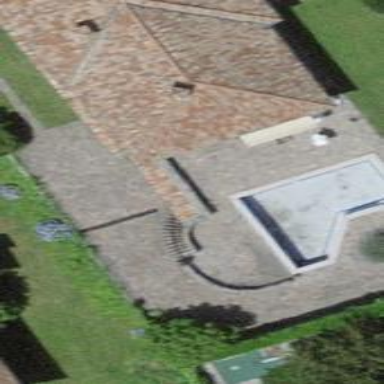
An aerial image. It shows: Swimming pool located in leisure land.